Question: I need shadow under 'ListBoxItem' on 'MouseOver'. Bottom code works but the whole listbox including the 'TextBlock''s letters have a shadow:
'''
<ListBox ItemContainerStyle="{StaticResource Style1}"
'''
And the item 'Style':
'''
<Style x:Key="Style1" TargetType="{x:Type ListBoxItem}">
<Style.Triggers>
<Trigger Property="IsMouseOver" Value="True" >
<Setter Property = "Effect" >
<Setter.Value>
<DropShadowEffect ShadowDepth="10" Direction="0" Opacity="1" BlurRadius="5" Color="Black"/>
</Setter.Value>
</Setter>
</Trigger>
'''
Simplified 'DataTemplate':
'''
<DataTemplate x:Key="TemplateSimple" >
<Grid>
<Grid.ColumnDefinitions>
<ColumnDefinition Width="100" />
<ColumnDefinition Width="*" />
<ColumnDefinition Width="*" />
</Grid.ColumnDefinitions>
<TextBlock Text="{Binding Title}" Grid.Column="0"/>
<TextBlock Text="{Binding FirstName}" Grid.Column="1"/>
<TextBlock Text="{Binding LastName}" Grid.Column="2"/>
'''
Example is simplified.
I also tried adding to the 'DataTemplate':
'''
<Rectangle Grid.Column="0" Fill="GreenYellow" Grid.ColumnSpan="3">
'''
and assigning the shadow to it, but it would react only if 'TextBlock's are empty. Other ideas are appreciated.
As you can see it is not really a shadow but a blurry text. If it was a shadow, it would change much on changing shadow length:

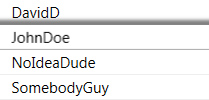
Answer: See this post, <URL>, which has some documentation on this "feature".
The easiest workaround in your case might be to give the Grid in your 'DataTemplate' a background color:
'''
<DataTemplate x:Key="TemplateSimple" >
<Grid Background="White" > ...
'''
A more thorough approach would be to apply the 'DropShadowEffect' to an element that lies beneath the text, but doesn't the text. For example, add a rectangle to your 'DataTemplate':
'''
<DataTemplate x:Key="TemplateSimple" >
<Grid Margin="2" >
<Grid.ColumnDefinitions>
<ColumnDefinition Width="100" />
<ColumnDefinition Width="*" />
<ColumnDefinition Width="*" />
</Grid.ColumnDefinitions>
<Rectangle Style="{StaticResource RectStyle1}"
Fill="Lime" Grid.ColumnSpan="3" />
<TextBlock Text="{Binding Title}" Grid.Column="0" />
<TextBlock Text="{Binding FirstName}" Grid.Column="1" />
<TextBlock Text="{Binding LastName}" Grid.Column="2" />
</Grid>
</DataTemplate>
'''
..and instead of having the DropShadowEffect in 'Style1', put it in 'RectStyle1', but still triggered by IsMouseOver on the parent 'ListBoxItem':
'''
<Style x:Key="RectStyle1" TargetType="Rectangle" >
<Style.Triggers>
<DataTrigger Binding="{Binding RelativeSource={RelativeSource FindAncestor, AncestorType=ListBoxItem},
Path=IsMouseOver,
Mode=OneWay}"
Value="True" >
<Setter Property="Effect" >
<Setter.Value>
<DropShadowEffect ShadowDepth="10" Direction="0"
Opacity="1" BlurRadius="5"
Color="Black" />
</Setter.Value>
</Setter>
</DataTrigger>
</Style.Triggers>
</Style>
'''